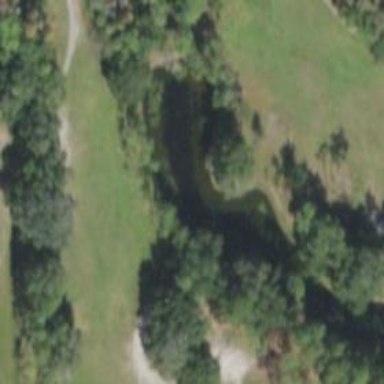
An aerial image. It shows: Water hazard in golf course. The hazard is natural water feature.